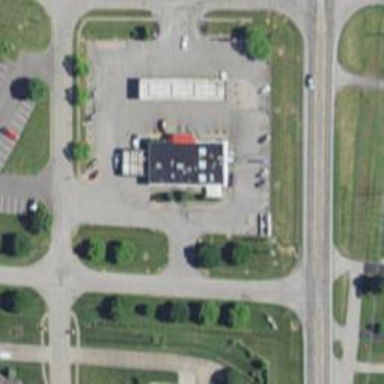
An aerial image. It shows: Convenience shop.